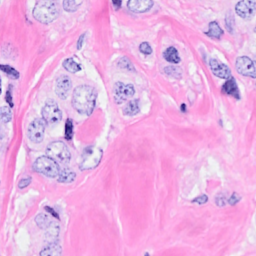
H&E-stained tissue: Breast